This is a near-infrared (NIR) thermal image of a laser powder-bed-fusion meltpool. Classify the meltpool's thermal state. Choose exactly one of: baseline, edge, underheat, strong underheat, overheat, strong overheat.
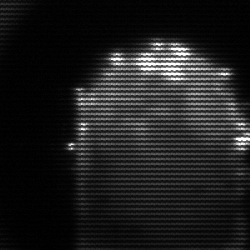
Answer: baseline